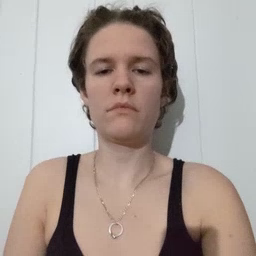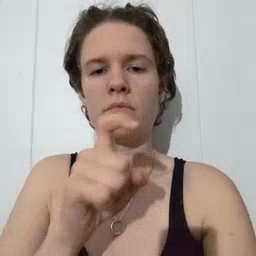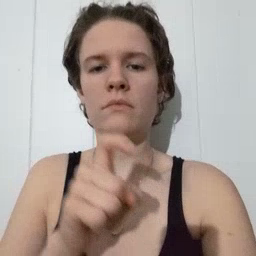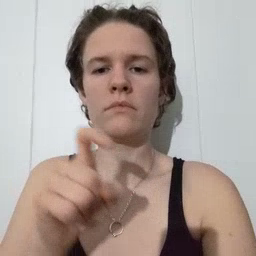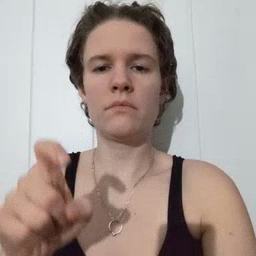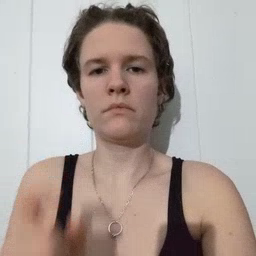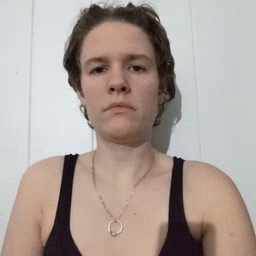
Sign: closet